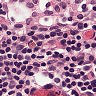
Metastatic tissue present: no